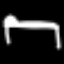
Label: bed